Question: I want to move the categories on my Y Axis inside the chart, like the new Google Analytics does.
See image:

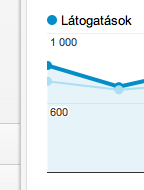
Answer: You have 2 options.
1)You can use the labels.align property.
<URL>
2)Use the labels.x property
<URL>